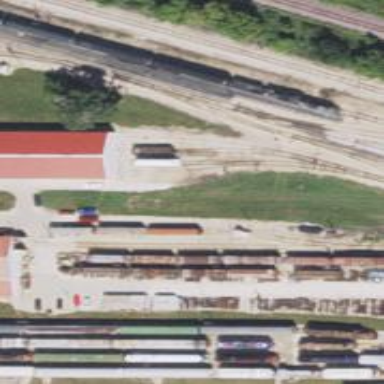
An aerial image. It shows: Preserved rail yard with electrified contact lines.